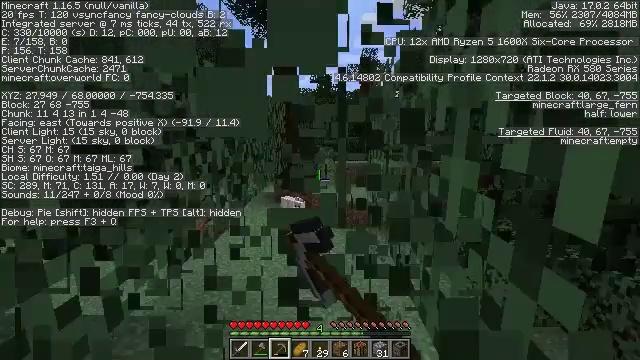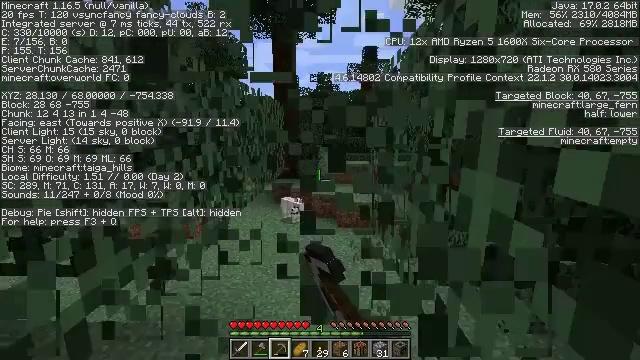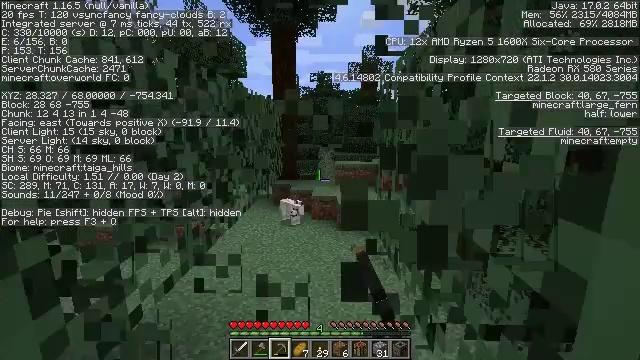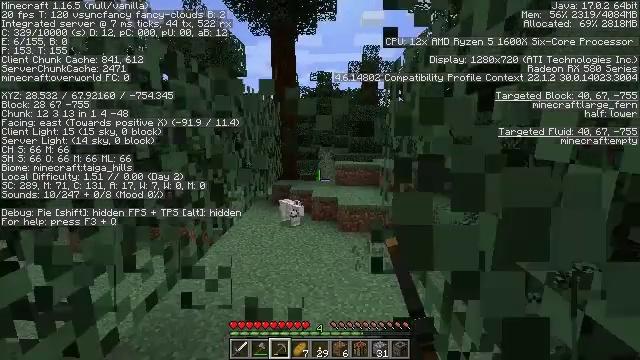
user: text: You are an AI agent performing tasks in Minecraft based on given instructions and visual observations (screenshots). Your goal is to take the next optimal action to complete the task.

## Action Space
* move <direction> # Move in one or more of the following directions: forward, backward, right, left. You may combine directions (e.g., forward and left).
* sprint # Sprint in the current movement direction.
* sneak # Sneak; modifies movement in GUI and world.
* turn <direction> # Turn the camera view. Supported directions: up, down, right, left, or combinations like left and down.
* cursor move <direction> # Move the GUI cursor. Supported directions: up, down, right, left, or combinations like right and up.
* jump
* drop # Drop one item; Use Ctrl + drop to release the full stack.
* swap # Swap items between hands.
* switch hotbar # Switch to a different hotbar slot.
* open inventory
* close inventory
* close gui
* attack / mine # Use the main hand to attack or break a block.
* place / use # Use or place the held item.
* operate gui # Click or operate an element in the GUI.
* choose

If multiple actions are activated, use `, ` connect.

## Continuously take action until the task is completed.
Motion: motion action
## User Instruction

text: Mine spruce leaves from the tree.
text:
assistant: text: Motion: move forward, attack / mine
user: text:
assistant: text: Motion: move forward, attack / mine
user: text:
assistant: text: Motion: move forward, attack / mine
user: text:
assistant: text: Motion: attack / mine